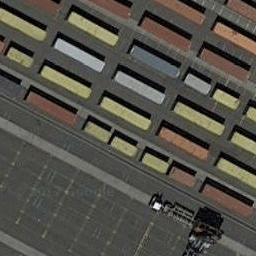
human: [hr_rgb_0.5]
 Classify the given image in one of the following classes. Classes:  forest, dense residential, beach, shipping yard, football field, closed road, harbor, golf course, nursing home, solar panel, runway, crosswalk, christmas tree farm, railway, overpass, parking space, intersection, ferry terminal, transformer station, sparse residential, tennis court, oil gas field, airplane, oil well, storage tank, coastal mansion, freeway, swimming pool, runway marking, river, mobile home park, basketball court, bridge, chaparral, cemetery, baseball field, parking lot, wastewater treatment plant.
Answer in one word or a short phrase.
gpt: shipping yard